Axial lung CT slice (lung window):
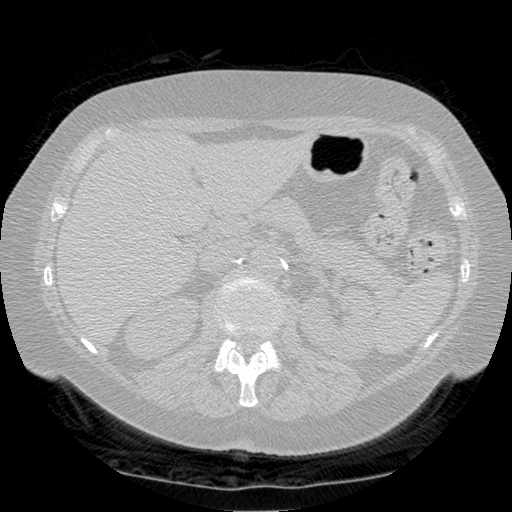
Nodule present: no